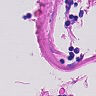
Metastatic tissue present: no